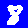
Digit: 8